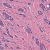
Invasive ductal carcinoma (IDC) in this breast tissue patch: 1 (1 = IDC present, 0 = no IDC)